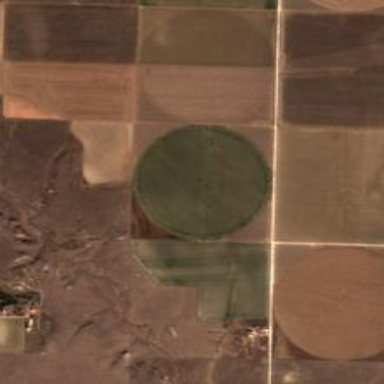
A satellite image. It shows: Farmland with irrigation using center pivot system.